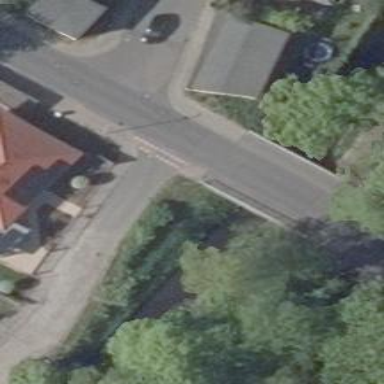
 featuring bridge. There are sidewalks on both sides of the road."